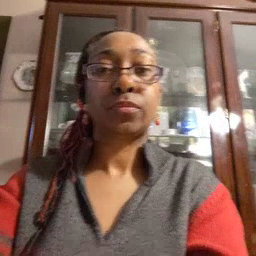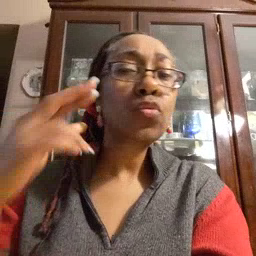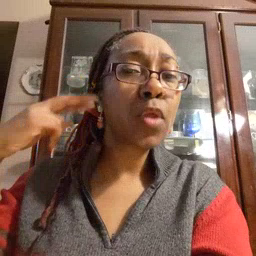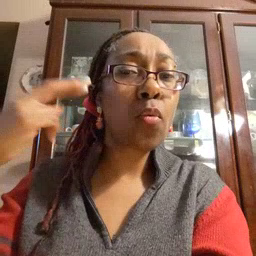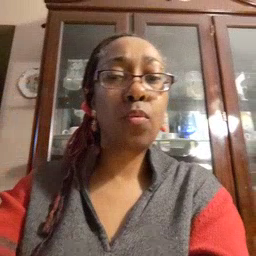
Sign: radio